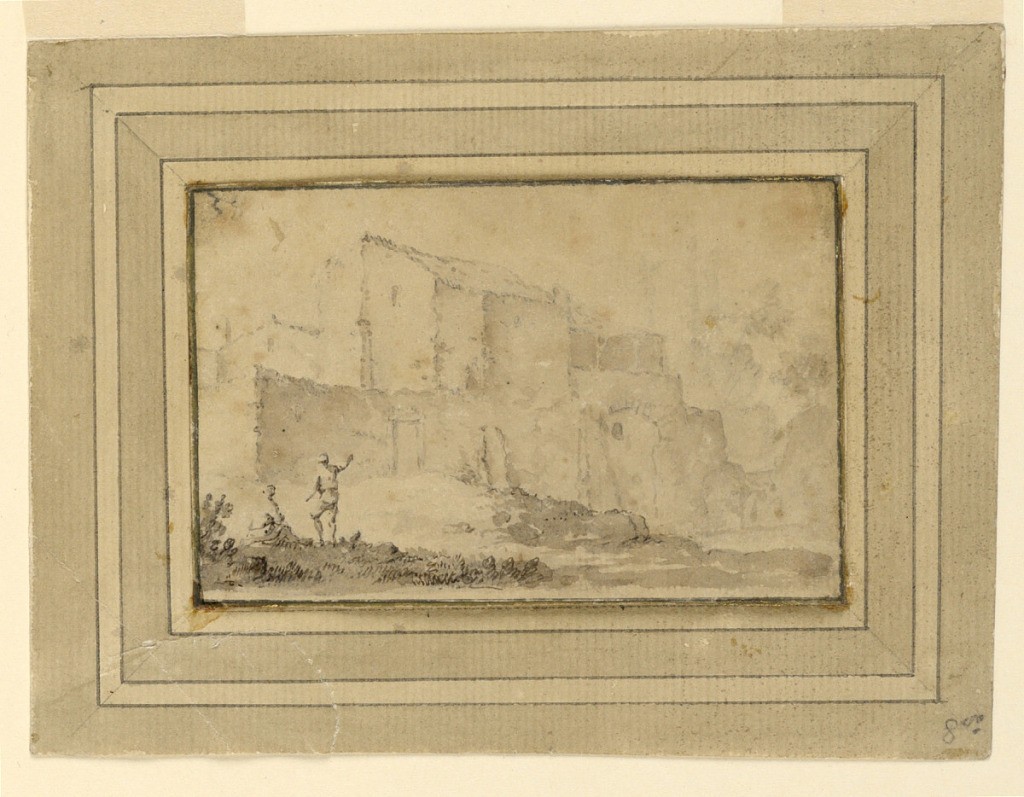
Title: Landscape with Ruins
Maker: Herman van Swanefeld, Dutch, ca. 1600 - 1665
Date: ca. 1625–1650
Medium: Black chalk, pen and ink, brush and gray watercolor, brush and wash on paper
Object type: Drawing
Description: A seated woman and a standing man are shown in the left foreground. He points at the group of Italian houyses in the middle plane and background.